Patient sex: M
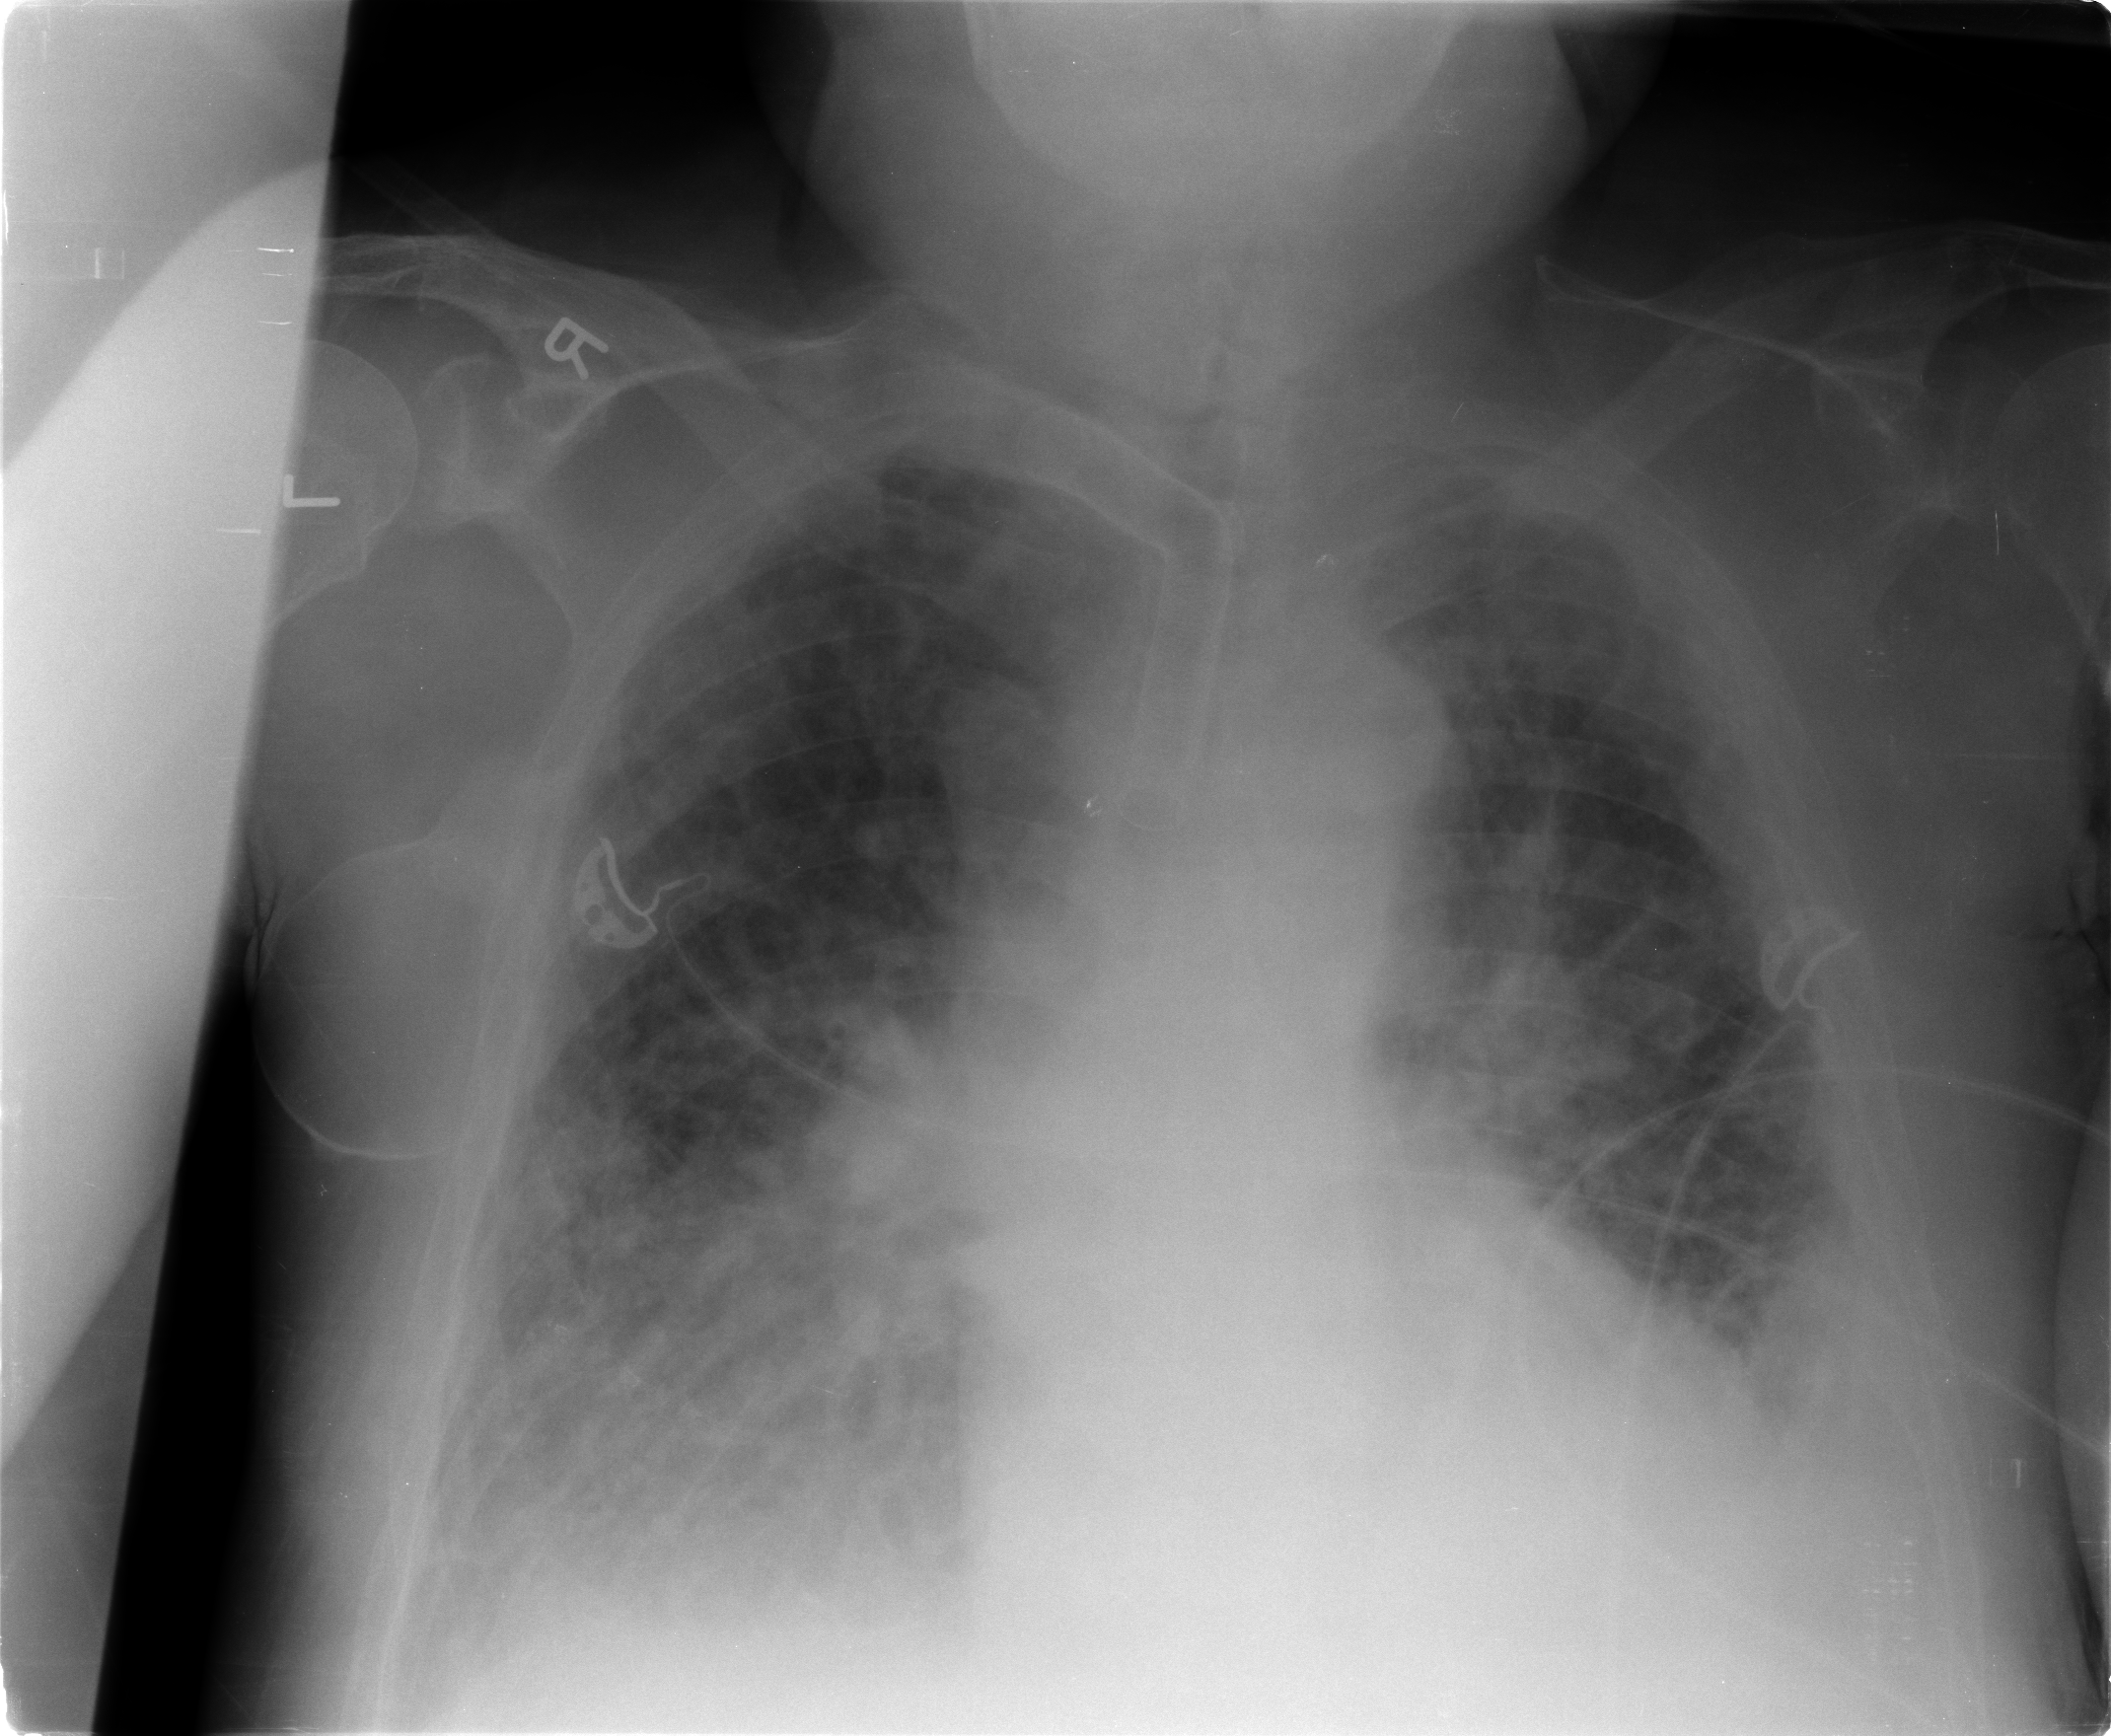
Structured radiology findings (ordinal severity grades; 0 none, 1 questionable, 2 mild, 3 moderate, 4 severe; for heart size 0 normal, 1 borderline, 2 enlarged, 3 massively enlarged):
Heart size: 1
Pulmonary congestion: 3
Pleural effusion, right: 3
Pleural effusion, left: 2
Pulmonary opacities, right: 3
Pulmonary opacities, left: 2
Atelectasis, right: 3
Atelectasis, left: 2